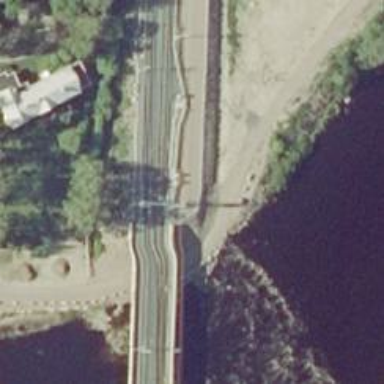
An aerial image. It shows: Bridge with railway tracks. The electrified line has continuous contact line.